Aerial crown-view tile of a tropical tree (Barro Colorado Island, Panama), acquired 20250124:
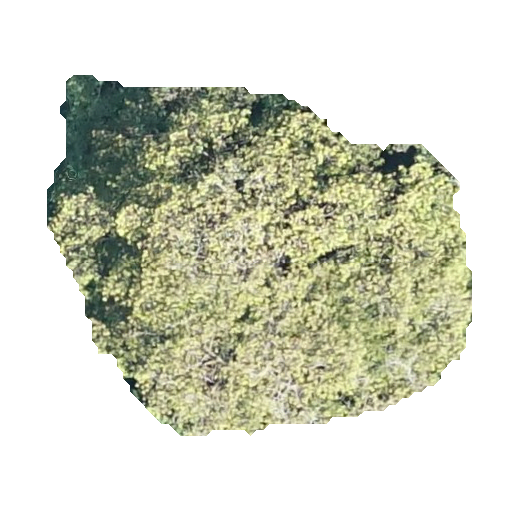
Species: Virola surinamensis
GBIF accepted scientific name: Virola surinamensis
Crown area: 172.026 m²